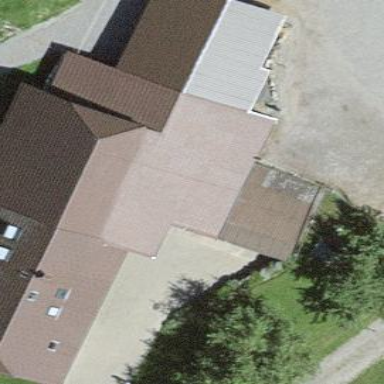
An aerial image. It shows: Residential building.